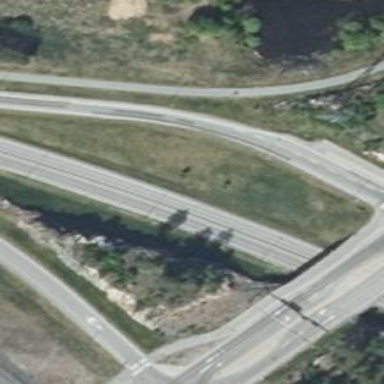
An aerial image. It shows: Primary link highway.